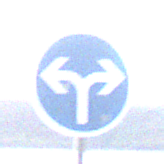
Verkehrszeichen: VorgeschriebeneFahrtrichtungRechtsOderLinks
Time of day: SunriseSunset
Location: Outdoor (RoadRail)
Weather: PartlyCloudy
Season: NotSpecified
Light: Natural